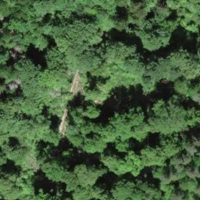
EUNIS habitat code: 41
Species observed at this site:
Cercopis vulnerata
Monachoides incarnatus